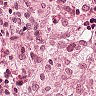
Metastatic tissue present: no